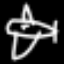
Label: airplane